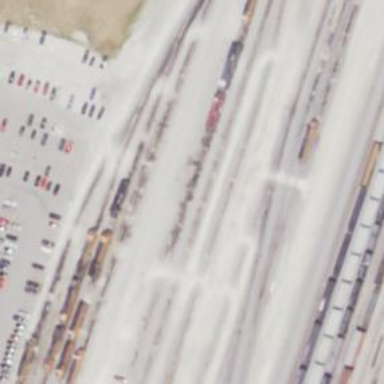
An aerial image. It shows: Railway yard used for servicing trains.